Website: crate-barrel
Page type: gifting
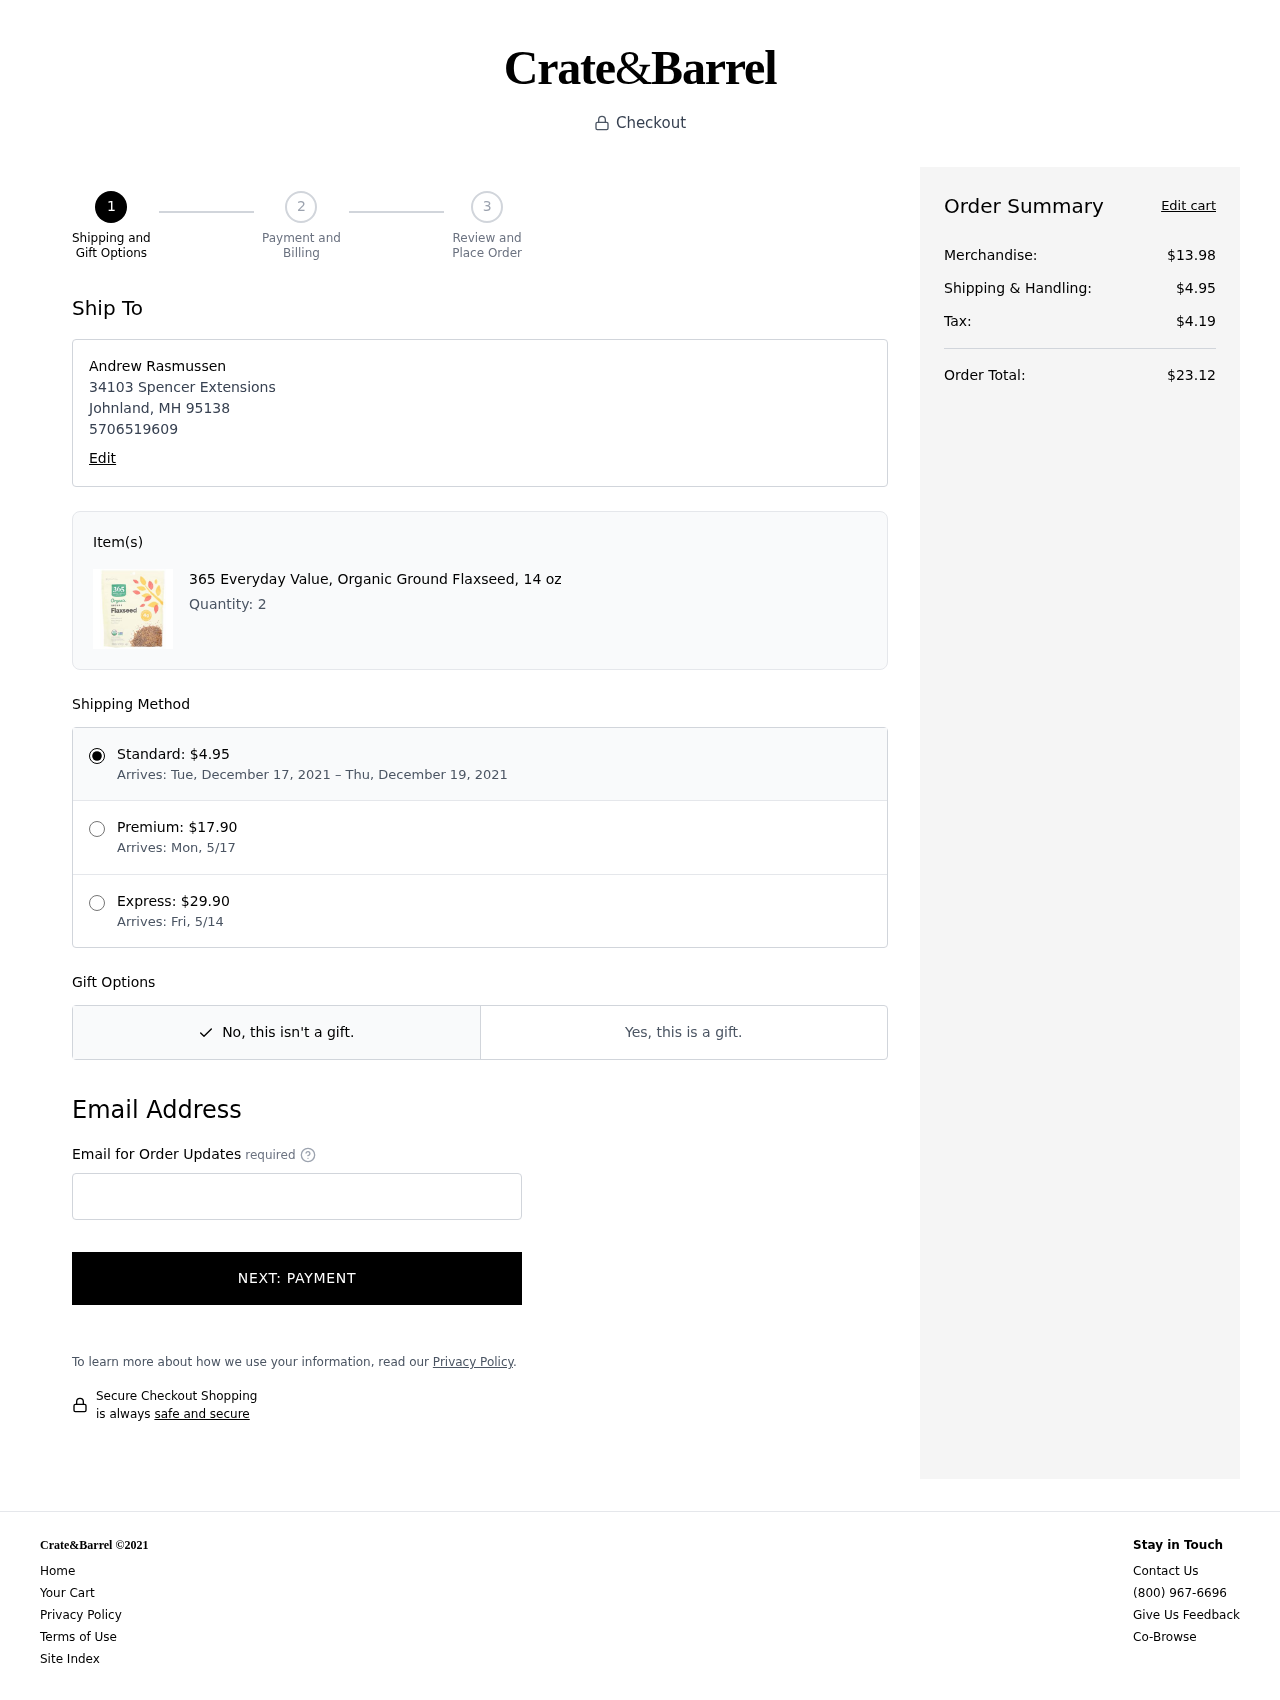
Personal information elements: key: PII_CITY
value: Johnland
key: PII_FULLNAME
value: Andrew Rasmussen
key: PII_PHONE
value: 5706519609
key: PII_POSTCODE
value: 95138
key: PII_STATE_ABBR
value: MH
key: PII_STREET
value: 34103 Spencer Extensions
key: PII_EMAIL
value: andrew.rasmussen@yahoo.com
Product elements: key: PRODUCT1_NAME
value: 365 Everyday Value, Organic Ground Flaxseed, 14 oz
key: PRODUCT1_QUANTITY
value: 2
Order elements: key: ORDER_SHIPPING_DATE
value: December 17, 2021
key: ORDER_DELIVERY_DATE
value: December 19, 2021
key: ORDER_SUBTOTAL
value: $13.98
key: ORDER_SHIPPING_COST
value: $4.95
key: ORDER_TAX
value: $4.19
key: ORDER_TOTAL
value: $23.12